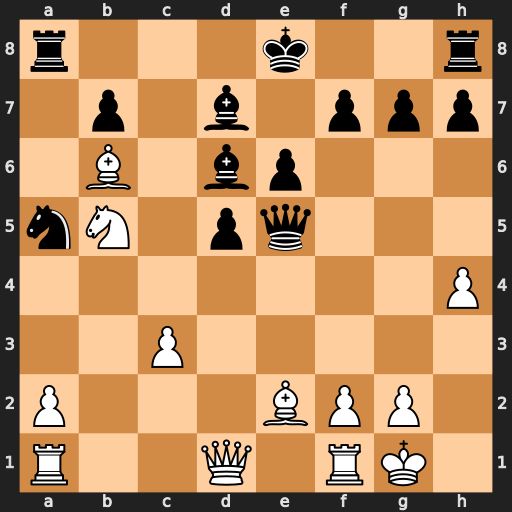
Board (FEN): r3k2r/1p1b1ppp/1B1bp3/nN1pq3/7P/2P5/P3BPP1/R2Q1RK1
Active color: w
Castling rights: kq
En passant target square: -
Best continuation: f4 Qxf4 Rxf4